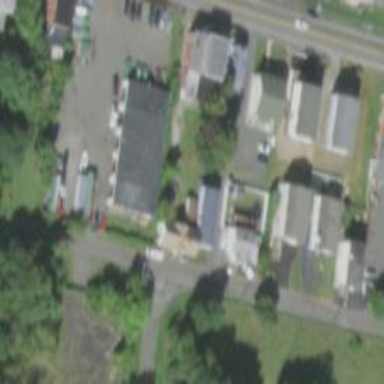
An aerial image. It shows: Commercial building housing gas shop.